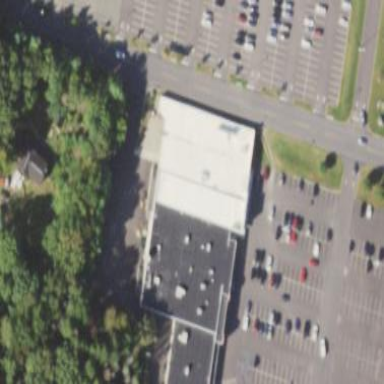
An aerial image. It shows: Retail building.